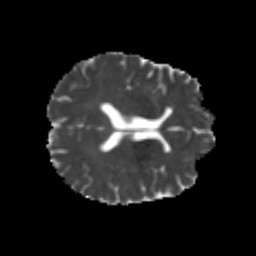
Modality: MD
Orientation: axial
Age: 23
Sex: male
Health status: healthy
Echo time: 0.074 s